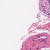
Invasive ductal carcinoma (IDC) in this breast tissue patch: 0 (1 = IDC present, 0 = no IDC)